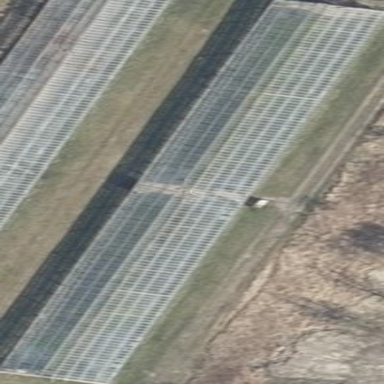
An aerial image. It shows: Greenhouse used for horticulture.